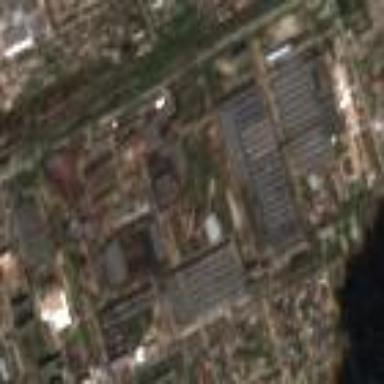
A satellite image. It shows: Industrial area with man-made structures.